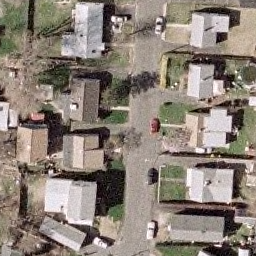
Label: residential